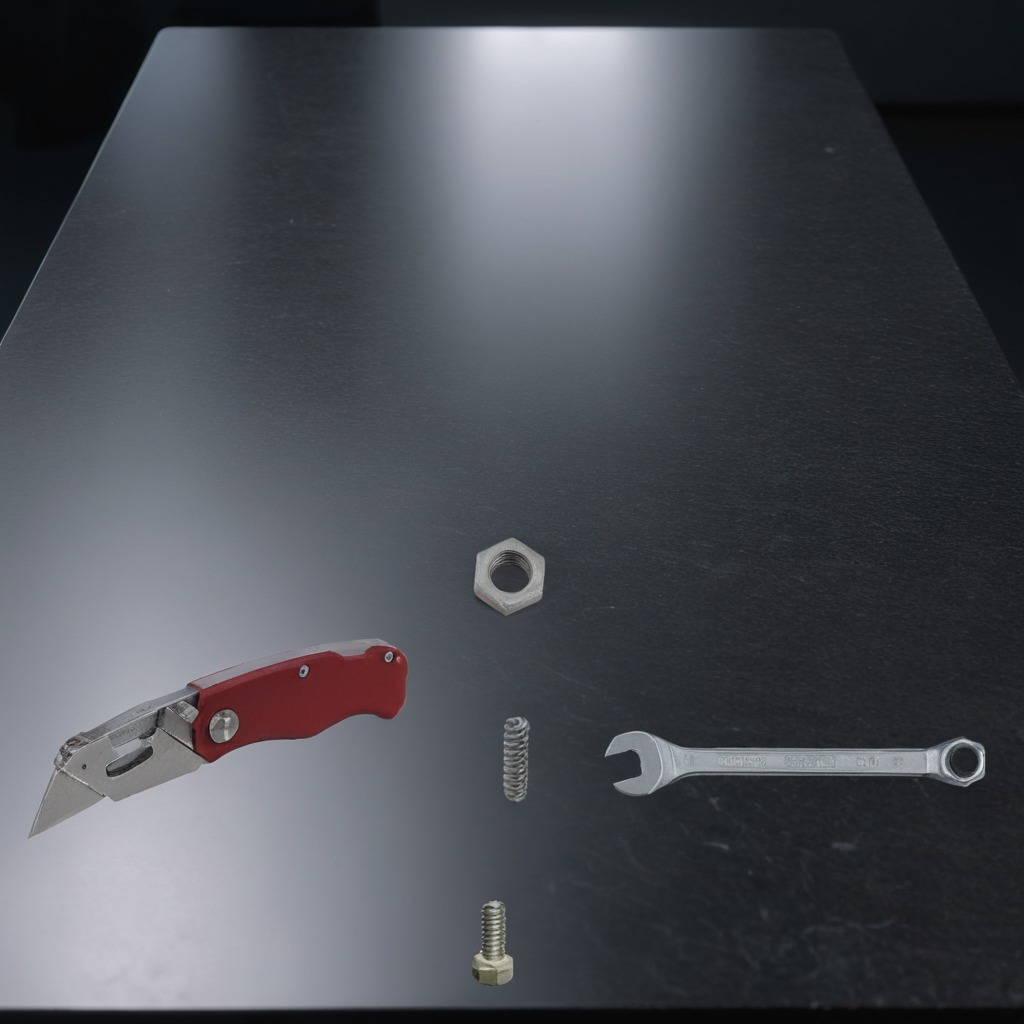
A utility knife, a metal machine screw, a coiled metal spring, a metal nut, and a wrench are lying on the clean granite table inside a workshop at night.